Question: I have a table named nad the data is like
'''
SID name DisplayOrder course
1 Apple 1 1
2 Orange 2 1
3 Banana 4 1
4 Grape 3 1
5 Orange 2 2
6 Banana 1 2
'''
In the web page it will show order by displayorder.
Now in the bo side i will showing this values in grid with order buttons to change order by admin .

When I click on down arrow automatically swap to next item.
Eg:If I click on 1st down arrow from below image(Apple) so its will come to 2nd row and orange will come 1st row.
So i want to write sp for this with help of course.
Thanks in advance.
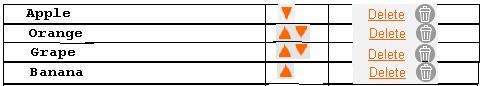
Answer: Assuming that '@clickedDown' and '@courseId' are two parameters passed to your stored procedure, all it needs to do is to run this update statement:
'''
update tbl_course
set DisplayOrder = case DisplayOrder when @clickedDown then @clickedDown+1 else @clickedDown end
where course=@courseId and DisplayOrder in (@clickedDown, clickedDown+1)
'''